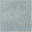
Piece: xx